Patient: sex F, age 36
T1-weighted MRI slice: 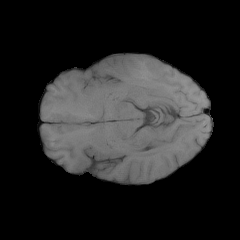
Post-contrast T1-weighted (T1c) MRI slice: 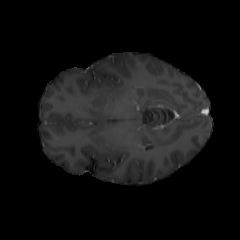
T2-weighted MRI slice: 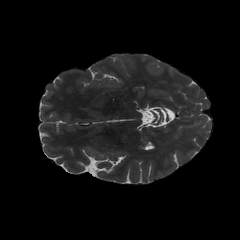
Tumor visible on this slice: no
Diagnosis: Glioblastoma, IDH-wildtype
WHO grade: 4